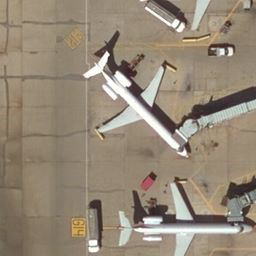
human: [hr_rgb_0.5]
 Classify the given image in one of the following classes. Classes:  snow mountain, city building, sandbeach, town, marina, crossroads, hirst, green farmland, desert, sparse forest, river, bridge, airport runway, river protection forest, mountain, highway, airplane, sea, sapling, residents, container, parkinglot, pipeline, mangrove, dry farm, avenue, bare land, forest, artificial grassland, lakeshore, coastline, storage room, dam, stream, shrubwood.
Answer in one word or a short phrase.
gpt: airplane